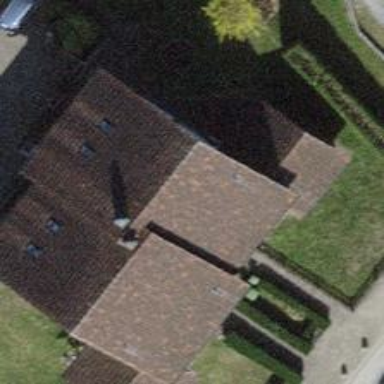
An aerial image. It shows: Building with gabled roof oriented across.